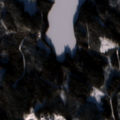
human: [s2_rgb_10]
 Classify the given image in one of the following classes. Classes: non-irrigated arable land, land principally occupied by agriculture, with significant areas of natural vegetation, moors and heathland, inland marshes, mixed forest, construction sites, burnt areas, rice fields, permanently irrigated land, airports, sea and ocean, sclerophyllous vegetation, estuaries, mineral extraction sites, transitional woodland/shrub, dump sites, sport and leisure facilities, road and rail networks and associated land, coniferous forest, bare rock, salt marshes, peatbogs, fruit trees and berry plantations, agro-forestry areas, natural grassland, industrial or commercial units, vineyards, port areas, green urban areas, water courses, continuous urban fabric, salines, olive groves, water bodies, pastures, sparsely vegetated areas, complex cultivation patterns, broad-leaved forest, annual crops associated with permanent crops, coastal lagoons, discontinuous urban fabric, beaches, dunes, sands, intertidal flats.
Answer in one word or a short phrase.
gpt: coniferous forest, mixed forest, transitional woodland/shrub, water bodies